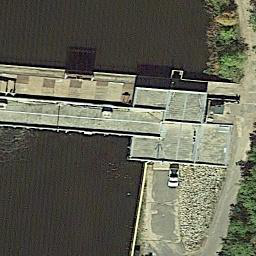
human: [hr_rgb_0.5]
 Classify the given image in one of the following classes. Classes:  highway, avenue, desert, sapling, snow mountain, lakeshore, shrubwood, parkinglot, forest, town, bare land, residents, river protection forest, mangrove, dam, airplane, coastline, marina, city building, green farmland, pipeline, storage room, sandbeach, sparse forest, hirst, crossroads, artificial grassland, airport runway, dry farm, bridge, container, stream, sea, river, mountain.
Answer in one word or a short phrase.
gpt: dam